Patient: sex F, age 37
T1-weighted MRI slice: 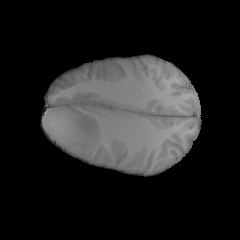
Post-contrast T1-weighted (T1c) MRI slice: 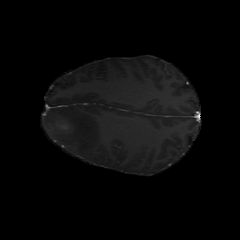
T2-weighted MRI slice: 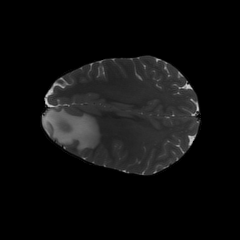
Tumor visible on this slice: yes
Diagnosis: Glioblastoma, IDH-wildtype
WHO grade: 4